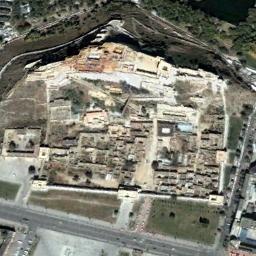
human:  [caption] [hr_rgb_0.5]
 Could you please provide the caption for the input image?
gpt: The palace is on the grass surrounded by buildings and trees .

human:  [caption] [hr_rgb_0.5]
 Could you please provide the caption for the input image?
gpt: The palace has long walls, Lots of small buildings and some lawns .

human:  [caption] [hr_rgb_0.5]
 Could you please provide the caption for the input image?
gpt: There are many trees near the palace .

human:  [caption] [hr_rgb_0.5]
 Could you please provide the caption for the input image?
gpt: There are many trees around the palace .

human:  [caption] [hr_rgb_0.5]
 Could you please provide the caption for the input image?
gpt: There are some bare lawns beside the palace with white walls .